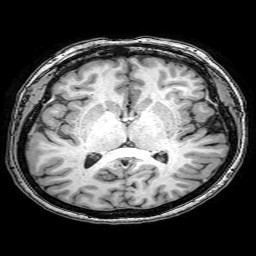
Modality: T1w
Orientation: coronal
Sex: female
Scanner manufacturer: philips
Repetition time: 0.008105 s
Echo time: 0.00371 s